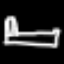
Label: bed